Question: Count the number of objects in the diagram.
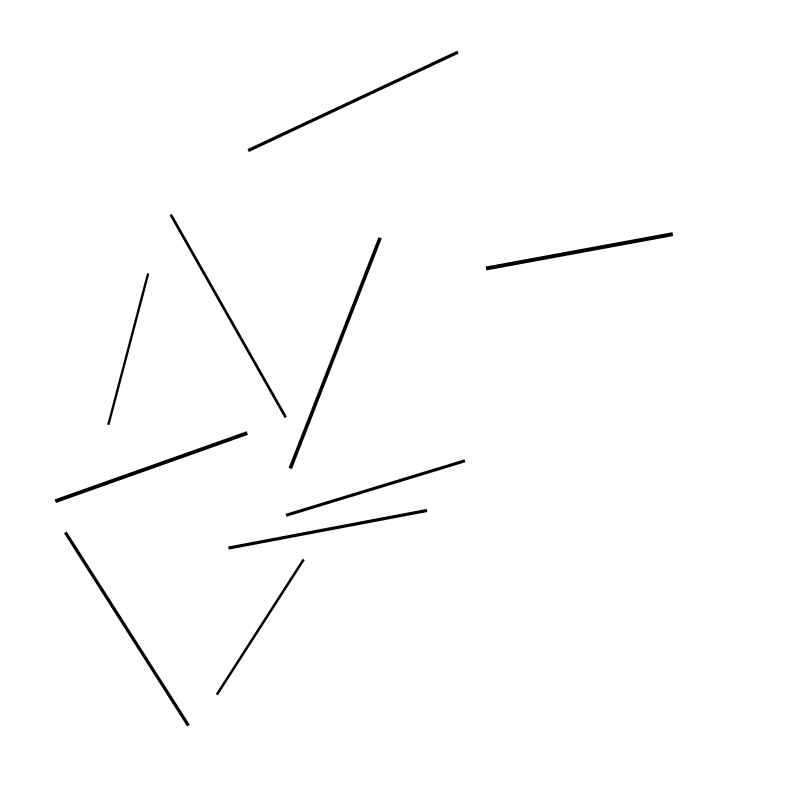
Answer: 10